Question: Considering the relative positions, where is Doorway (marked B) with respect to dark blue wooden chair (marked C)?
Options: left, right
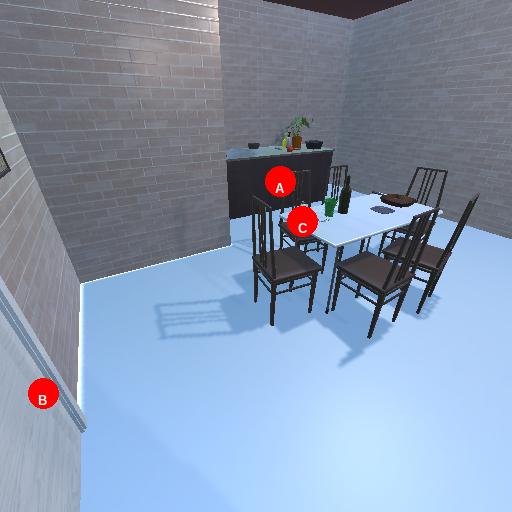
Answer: left